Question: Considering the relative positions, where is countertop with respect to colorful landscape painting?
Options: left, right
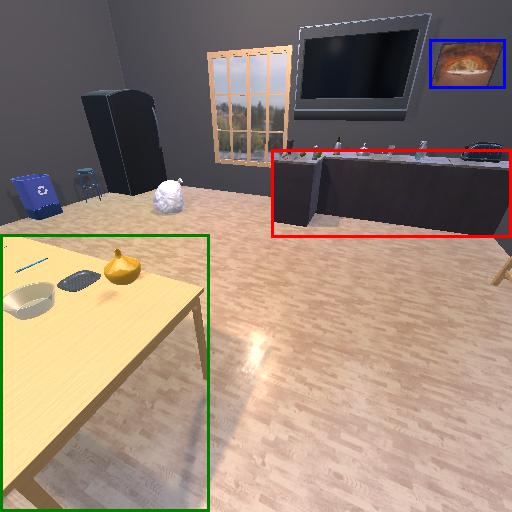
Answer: left